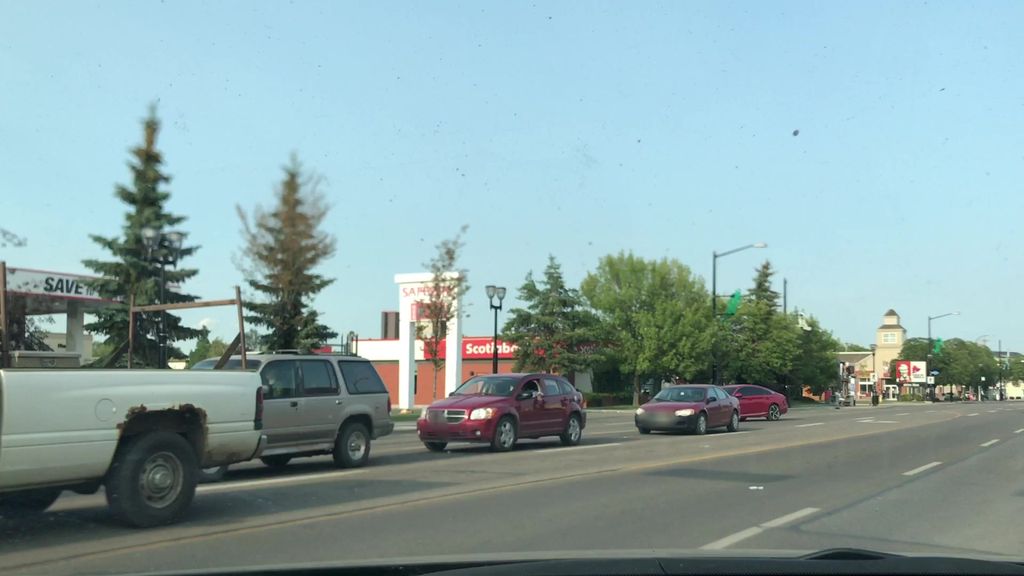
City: edmonton